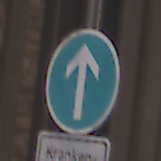
Verkehrszeichen: VorgeschriebeneFahrtrichtungGeradeaus
Zusatzzeichen unten: BesondereFahrzeugeUndTransportgueter4
Umgebung: Outdoor, Urban
Tageszeit: Midday
Wetter: PartlyCloudy
Licht: Natural
Jahreszeit: NotSpecified
Kontrast: MediumContrast